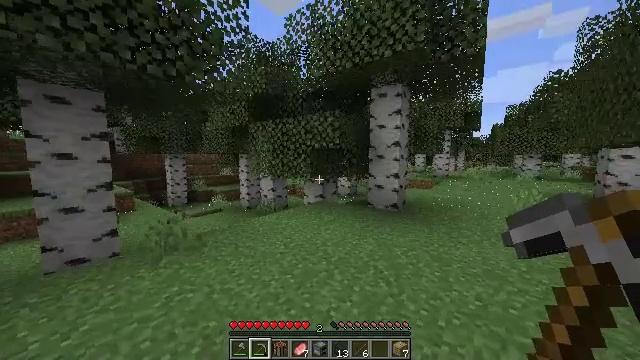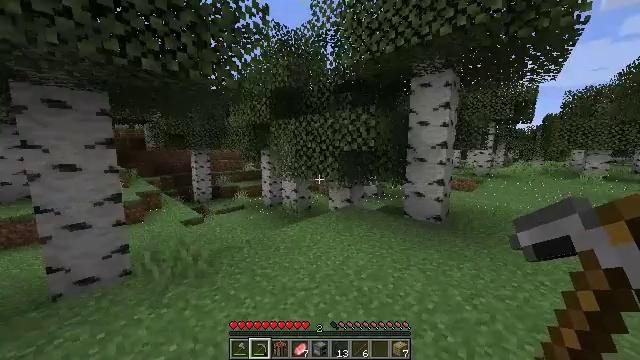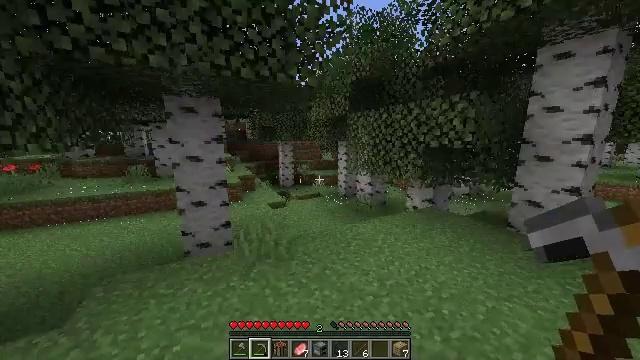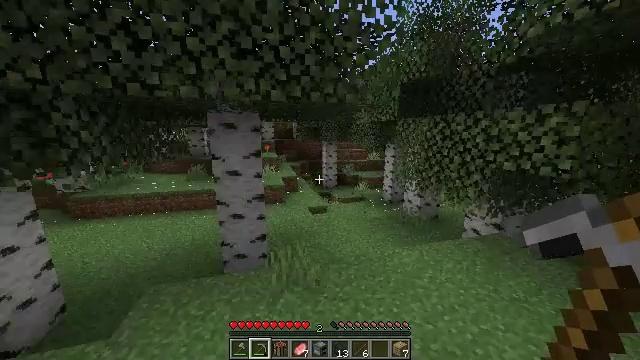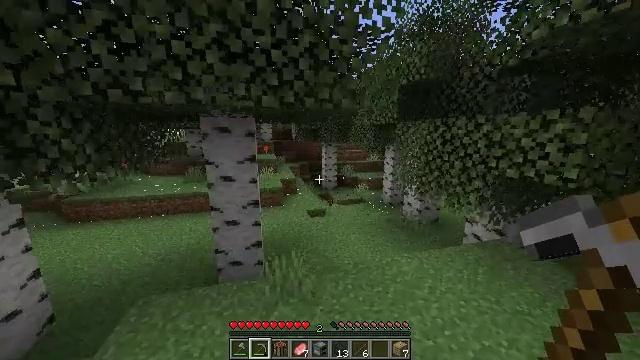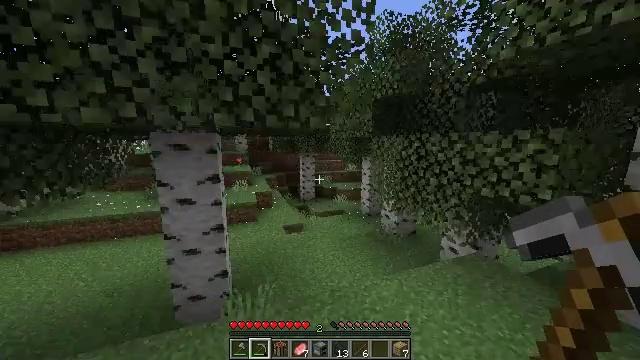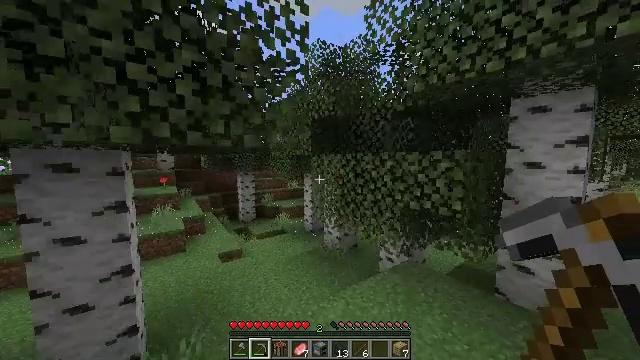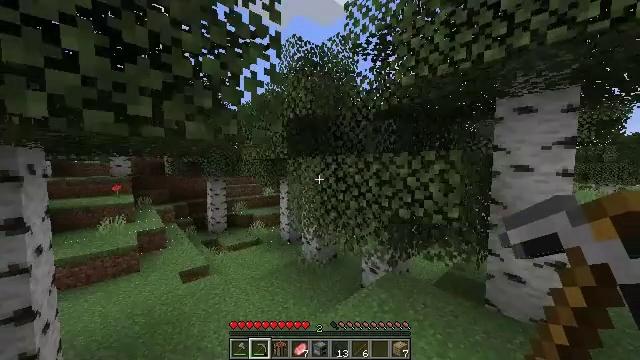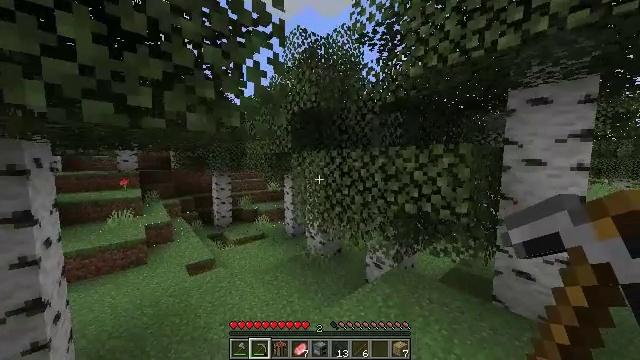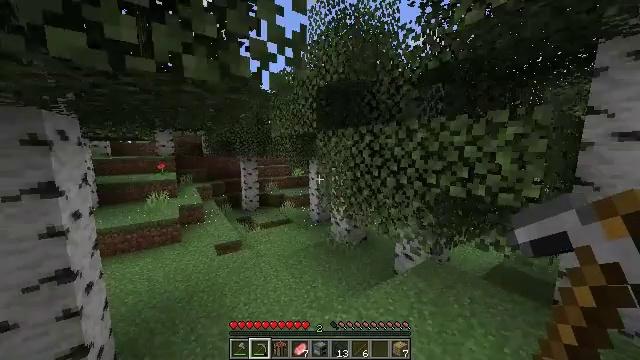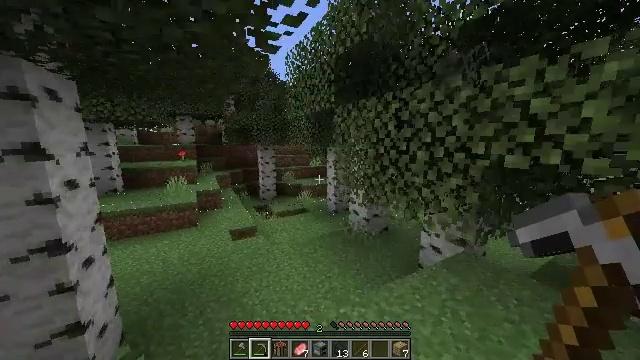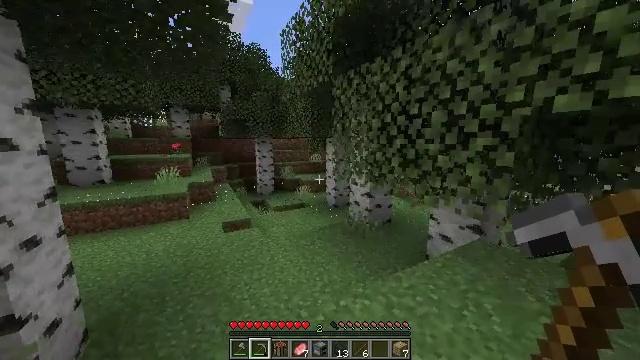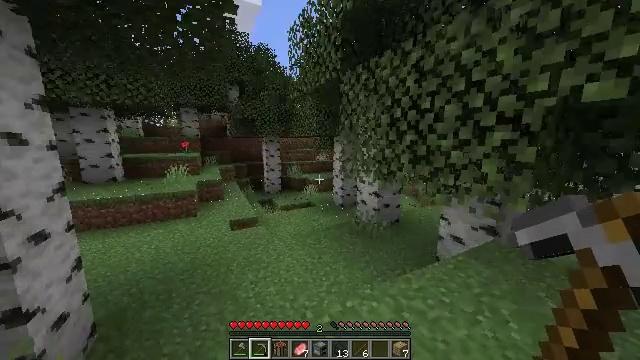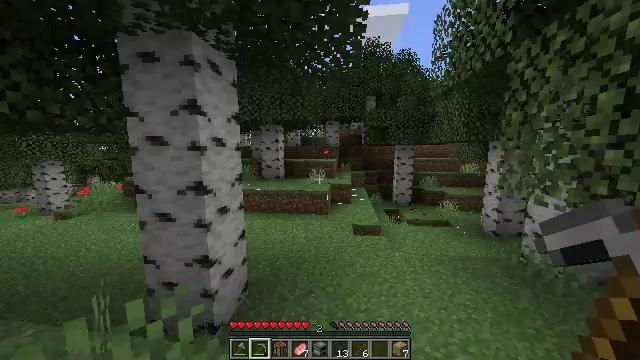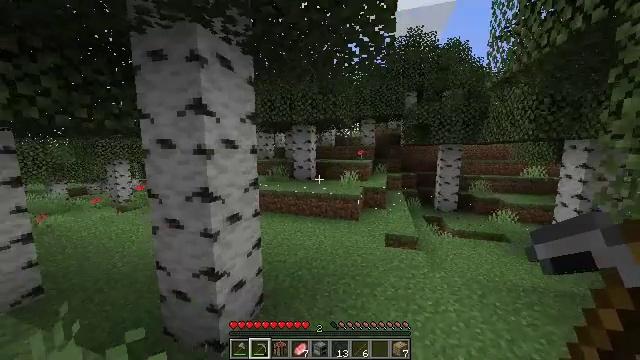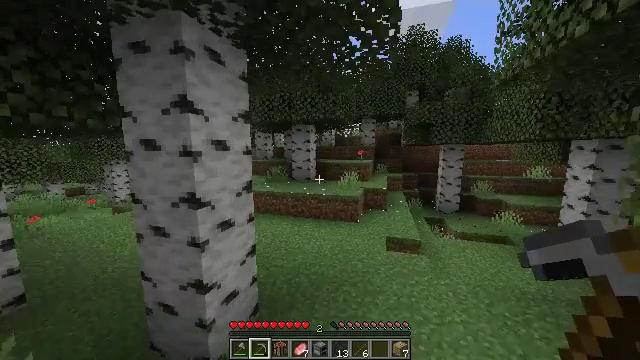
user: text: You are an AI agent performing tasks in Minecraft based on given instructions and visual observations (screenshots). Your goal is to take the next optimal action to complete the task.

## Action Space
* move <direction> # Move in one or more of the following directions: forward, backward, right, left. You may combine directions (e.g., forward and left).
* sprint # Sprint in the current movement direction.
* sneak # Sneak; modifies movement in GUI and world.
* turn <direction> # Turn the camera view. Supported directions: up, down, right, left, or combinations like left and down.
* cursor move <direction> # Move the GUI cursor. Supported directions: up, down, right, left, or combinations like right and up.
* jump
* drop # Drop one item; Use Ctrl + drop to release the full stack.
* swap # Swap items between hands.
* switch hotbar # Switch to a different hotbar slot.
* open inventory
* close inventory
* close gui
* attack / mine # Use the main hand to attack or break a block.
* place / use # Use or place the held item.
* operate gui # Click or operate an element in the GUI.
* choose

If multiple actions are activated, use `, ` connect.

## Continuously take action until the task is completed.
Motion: motion action
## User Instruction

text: Break the birch leaves block.
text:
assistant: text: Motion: move forward, sprint, turn left and down, jump
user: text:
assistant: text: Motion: move forward, sprint, turn left and down, jump
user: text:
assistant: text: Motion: move forward, sprint, turn left and down, jump
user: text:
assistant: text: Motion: move forward, sprint, jump
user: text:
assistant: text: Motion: move forward, sprint, turn right and up, jump
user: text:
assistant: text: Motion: move forward, sprint, turn right and up, jump
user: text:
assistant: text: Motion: move forward, sprint, turn right and up, jump
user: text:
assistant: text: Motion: move forward, sprint, turn left and down, jump
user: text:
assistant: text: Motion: move forward, sprint, turn left and down
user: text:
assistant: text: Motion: move forward, sprint, turn left and down
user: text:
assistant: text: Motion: move forward, sprint
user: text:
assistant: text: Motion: move forward, sprint, turn left
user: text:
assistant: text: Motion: move forward, sprint, turn left and up
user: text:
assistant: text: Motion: move forward, sprint, turn left
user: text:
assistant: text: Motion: move forward and move left, sprint
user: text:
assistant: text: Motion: move forward and move left, sprint, turn right
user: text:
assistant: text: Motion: move forward and move left, sprint, turn right and up
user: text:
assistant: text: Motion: move forward, sprint, turn right and up
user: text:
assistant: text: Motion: move forward, sprint
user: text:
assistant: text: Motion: move forward, sprint
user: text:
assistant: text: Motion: move forward and move right, sprint
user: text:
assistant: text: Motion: move forward and move right, sprint
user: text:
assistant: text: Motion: move forward and move right, sprint
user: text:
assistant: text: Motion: move forward, sprint
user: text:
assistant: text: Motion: move forward, sprint
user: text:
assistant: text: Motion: move forward, sprint
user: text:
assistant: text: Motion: move forward, sprint
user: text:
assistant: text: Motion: move forward and move left, sprint
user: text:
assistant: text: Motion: move forward and move left, sprint
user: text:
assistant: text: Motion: move forward and move left, sprint